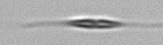
Label: Cylindrotheca